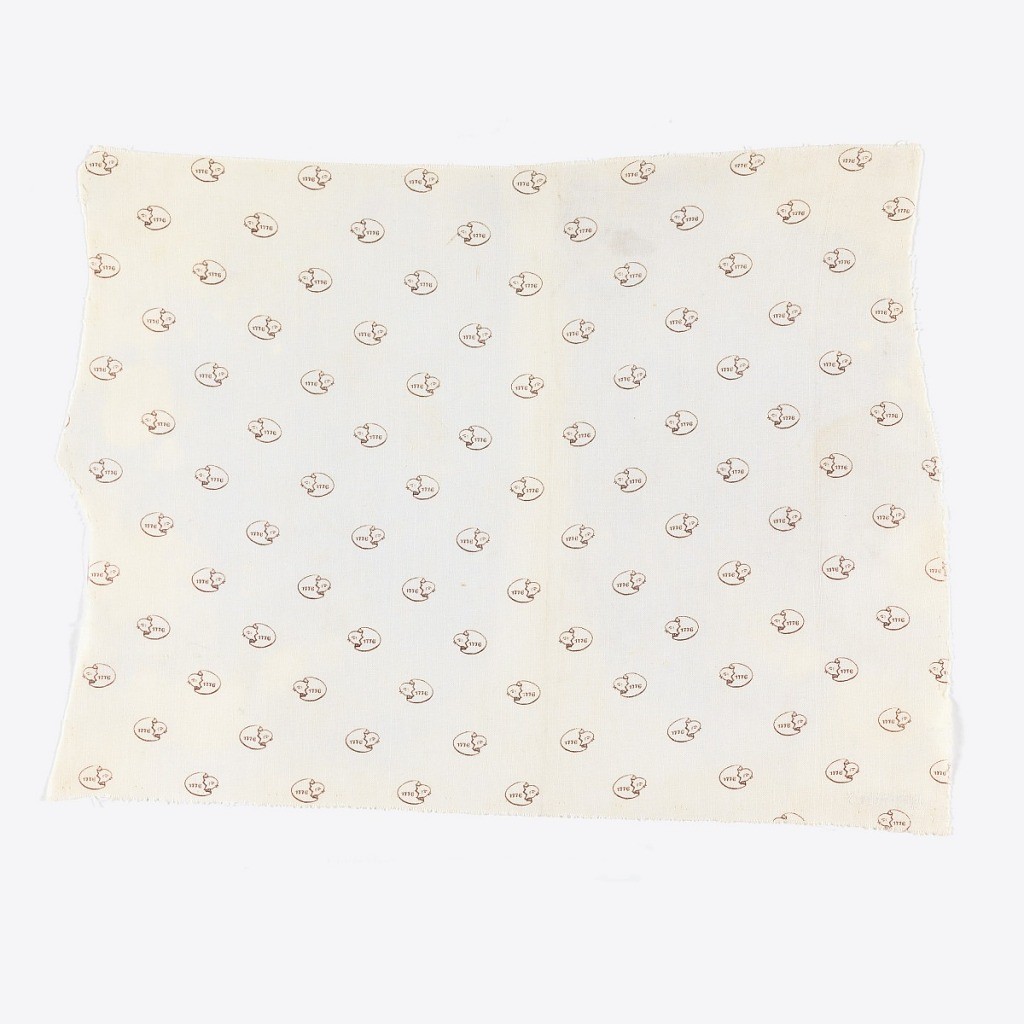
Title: Textile sample
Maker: American Print Works, founded 1835
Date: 1870s
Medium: cotton Technique: printed on plain weave
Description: White fabric in a design showing a repeating motif of a chick breaking through its shell which is marked "1776."